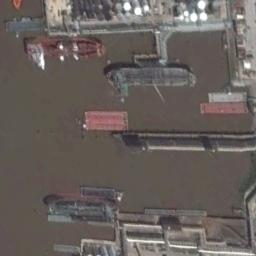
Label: ship